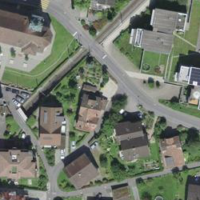
EUNIS habitat code: 54
Species observed at this site:
Corvus corone
Cygnus olor
Chelidonium majus
Anas platyrhynchos
Milvus migrans